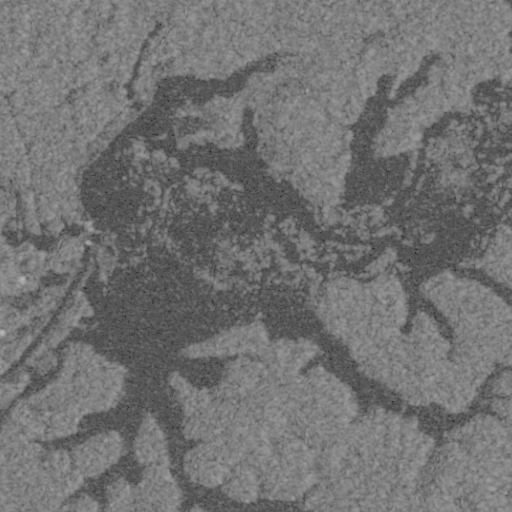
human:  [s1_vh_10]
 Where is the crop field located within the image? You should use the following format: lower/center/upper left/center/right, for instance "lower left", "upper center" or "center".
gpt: The crop field is located in the upper right of the image.
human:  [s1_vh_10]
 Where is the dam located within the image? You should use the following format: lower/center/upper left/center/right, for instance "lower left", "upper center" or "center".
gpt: The dam is located in the upper left of the image.
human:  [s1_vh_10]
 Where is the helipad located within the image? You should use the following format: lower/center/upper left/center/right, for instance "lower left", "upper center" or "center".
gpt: The helipad is located in the upper center of the image.
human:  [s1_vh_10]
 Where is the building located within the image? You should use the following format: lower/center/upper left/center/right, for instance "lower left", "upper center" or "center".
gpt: There is no building in the image.

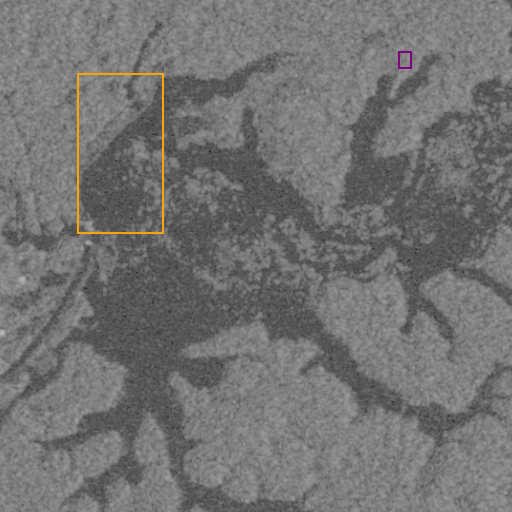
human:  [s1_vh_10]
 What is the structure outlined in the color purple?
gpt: The structure outlined in purple is a crop field.
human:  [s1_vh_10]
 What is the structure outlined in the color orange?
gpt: The structure outlined in orange is a dam.
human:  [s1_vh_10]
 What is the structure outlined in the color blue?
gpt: There is no blue outline.